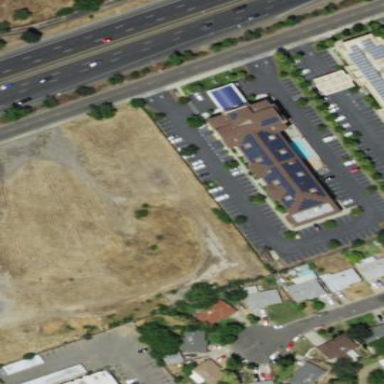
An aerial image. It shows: Hotel building.